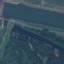
Land use / land cover class: River